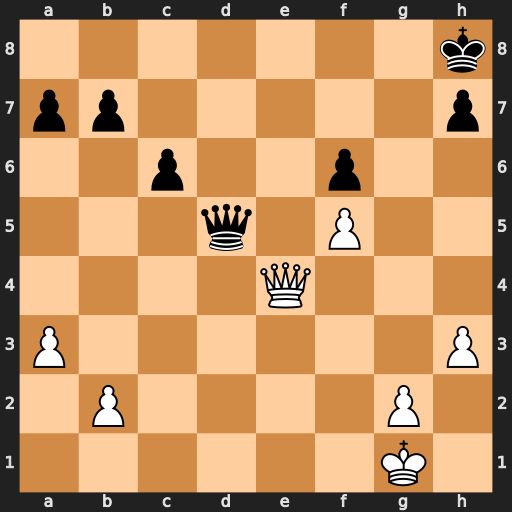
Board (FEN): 7k/pp5p/2p2p2/3q1P2/4Q3/P6P/1P4P1/6K1
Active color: w
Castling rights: -
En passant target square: -
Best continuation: Qxd5 cxd5 Kf2